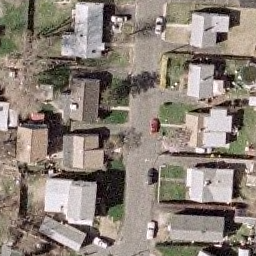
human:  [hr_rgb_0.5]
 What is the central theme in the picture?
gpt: medium residential